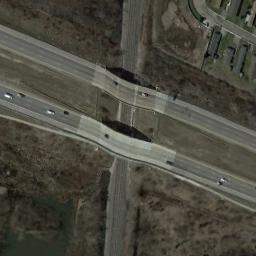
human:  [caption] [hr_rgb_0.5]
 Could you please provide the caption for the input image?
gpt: The overpass is next to the bare land with some cars .

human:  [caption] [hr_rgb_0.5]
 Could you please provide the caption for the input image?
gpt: There is an overpass and two black cars .

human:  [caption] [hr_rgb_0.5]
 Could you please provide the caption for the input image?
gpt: The cross-line overpass is over the road on the clearing .

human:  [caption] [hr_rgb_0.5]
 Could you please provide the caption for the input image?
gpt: Several cars are on the overpass .

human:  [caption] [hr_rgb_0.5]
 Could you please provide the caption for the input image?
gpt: There are some brown trees beside the overpass .